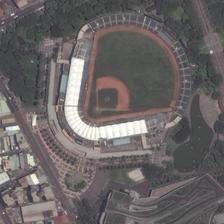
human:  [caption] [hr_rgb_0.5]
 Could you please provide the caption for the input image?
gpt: a baseball field is surrounded by many many green trees and buildings .

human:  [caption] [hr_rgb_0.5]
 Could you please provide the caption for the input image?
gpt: a fan-shaped court and many trees surrounded .

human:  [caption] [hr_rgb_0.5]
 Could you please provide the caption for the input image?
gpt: many buildings and green plants are around a baseball field .

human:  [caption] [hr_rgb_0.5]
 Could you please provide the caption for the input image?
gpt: what shown in the pricture is a fan-shape baseball field which is surrounded by lush trees and crowded buildings .

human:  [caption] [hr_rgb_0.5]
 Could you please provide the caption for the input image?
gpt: a baseball field is around by many green trees .